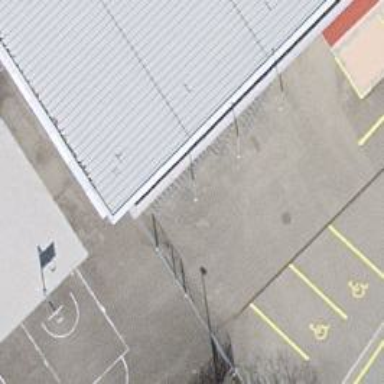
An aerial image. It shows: Bicycle parking area with wall loops.